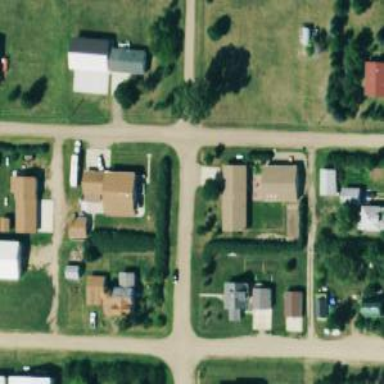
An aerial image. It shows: Residential road.